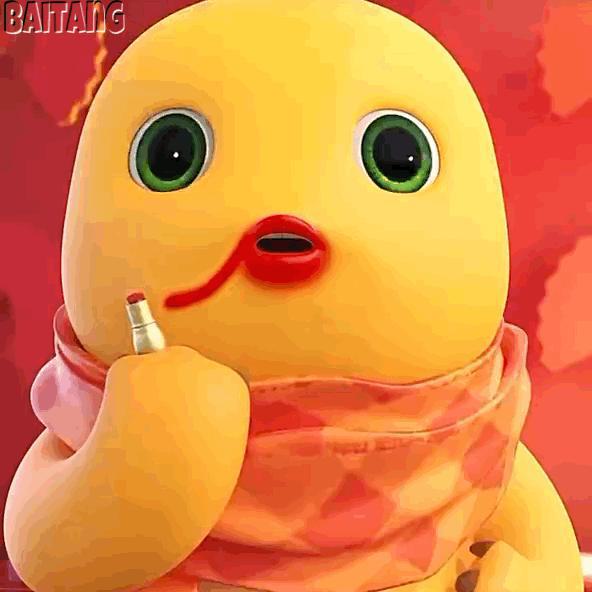
Label: nailong